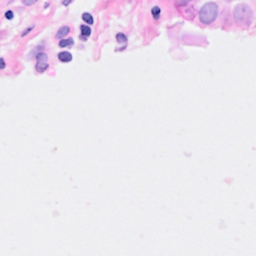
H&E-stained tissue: Breast